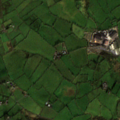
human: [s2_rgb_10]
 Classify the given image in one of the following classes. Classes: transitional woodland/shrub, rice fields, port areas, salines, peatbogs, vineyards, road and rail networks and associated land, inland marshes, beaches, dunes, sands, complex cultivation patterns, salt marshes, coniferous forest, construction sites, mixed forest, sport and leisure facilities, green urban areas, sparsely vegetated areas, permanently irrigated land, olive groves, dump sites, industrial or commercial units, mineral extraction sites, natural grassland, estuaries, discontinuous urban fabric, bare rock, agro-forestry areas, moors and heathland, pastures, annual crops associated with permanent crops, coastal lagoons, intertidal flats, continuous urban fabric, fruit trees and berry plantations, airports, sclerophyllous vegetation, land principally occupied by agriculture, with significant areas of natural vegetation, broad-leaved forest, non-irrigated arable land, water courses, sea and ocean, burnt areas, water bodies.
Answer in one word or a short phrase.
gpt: pastures